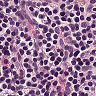
Metastatic tissue present: no